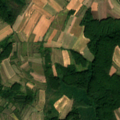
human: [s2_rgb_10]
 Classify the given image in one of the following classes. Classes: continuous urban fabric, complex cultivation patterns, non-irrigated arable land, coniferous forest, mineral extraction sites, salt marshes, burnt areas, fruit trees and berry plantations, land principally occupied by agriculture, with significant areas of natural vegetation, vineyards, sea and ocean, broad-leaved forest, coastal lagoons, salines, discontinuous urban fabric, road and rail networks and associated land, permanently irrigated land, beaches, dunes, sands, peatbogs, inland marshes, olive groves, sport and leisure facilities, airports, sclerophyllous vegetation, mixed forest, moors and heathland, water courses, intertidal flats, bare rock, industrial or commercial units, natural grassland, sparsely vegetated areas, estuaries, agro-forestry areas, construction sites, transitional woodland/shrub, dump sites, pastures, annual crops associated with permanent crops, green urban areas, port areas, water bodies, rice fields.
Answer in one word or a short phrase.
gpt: complex cultivation patterns, land principally occupied by agriculture, with significant areas of natural vegetation, broad-leaved forest